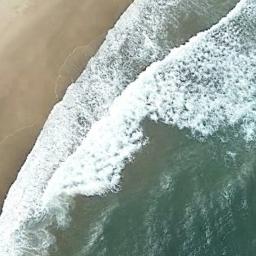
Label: beach